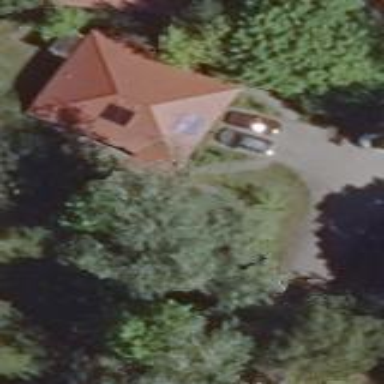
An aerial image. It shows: Guest house.